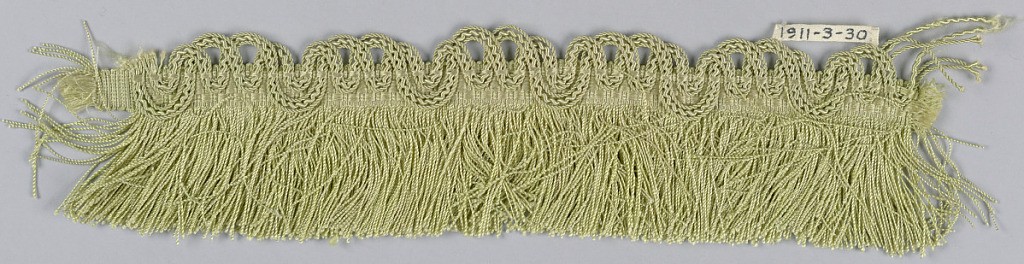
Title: Fringe
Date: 19th century
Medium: silk Technique: woven
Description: Green fringe with a woven pattern in the heading and heavy green threads overlaid to form scalloped edge. Skirt of green twisted threads.